Question: That sounds extremely philosophical doesn't it?
Anyways, I have a rather complex problem.
My main_activity class gathers all of the Zombies like so:
'''
//Testing Runnable (used to compare the first zombie with the player)
private Runnable updateLocations = new Runnable(){
@Override
public void run(){
try {
while(true) {
image_player.getLocationInWindow(pLoc);
Zombie zoms = zombieCollection.next();
if(!zoms.equals(null)){
zoms.getZombieImage().getLocationInWindow(zLoc);
}
System.out.println("Zombie: x = " + zLoc[0] + "; y = " + zLoc[1]);
System.out.println("Player: x = " + pLoc[0] + "; y = " + pLoc[1]);
Thread.sleep(500);
}
} catch (InterruptedException e) {
e.printStackTrace();
}
}
};
'''
My zombie class gathers information like so:
'''
public class Zombie{
float X, Y;
int Width, Height;
Direction fdirc;
ImageView zImage;
Player player;
boolean dead;
int[] zLoc;
public Zombie(ImageView zImage, Player player){
zLoc = new int[2];
zImage.getLocationOnScreen(zLoc);
this.zImage = zImage;
this.X = zLoc[0];
this.Y = zLoc[1];
this.Width = zImage.getWidth();
this.Height = zImage.getHeight();
this.fdirc = Direction.EAST;
this.player = player;
this.dead = false;
Thread thread = new Thread(this.startZombieChase);
thread.start();
}
public ImageView getZombieImage(){
return zImage;
}
private Runnable startZombieChase = new Runnable() {
@Override
public void run() {
try {
while(!dead) {
moveTowardsPlayer();
Thread.sleep(10);
updateZombie.sendEmptyMessage(0);
}
} catch (InterruptedException e) {
e.printStackTrace();
}
}
};
private Handler updateZombie = new Handler(Looper.getMainLooper()) {
public void handleMessage(android.os.Message msg) {
/** Because the zombie should always be on top! **/
zImage.getLocationOnScreen(zLoc);
zImage.bringToFront();
zImage.setX(X);
zImage.setY(Y);
}
};
private void moveTowardsPlayer(){
int player_x = player.getPosition()[0];
int player_y = player.getPosition()[1];
l("Where is it in zombie class : player - " + player_x + " " + player_y + "zombie - " + X + " " + Y);
float compareX = player_x - (int)X;
float compareY = player_y - (int)Y;
// Y is closer, so we're moving horizontally.
if(Math.abs(compareX) < Math.abs(compareY)){
//Moving North
if(player_y > Y){
Y+=1;
}
//Moving South
else if(player_y < Y){
Y-=1;
}
}
// X is closer, so we're moving vertically.
else{
//Moving East
if(player_x > X){
X+=1;
}
//Moving West
else if(player_x < X){
X-=1;
}
}
}
public void l(Object string){
System.out.println("Log - " + string);
}
}
'''
The problem I'm having is that it will move relative to a number (So, it does move relative to something) but, not the correct thing.

logcat tells me this:
- -
Could anyone help me understand what I'm doing wrong?
The entire project is located <URL>.
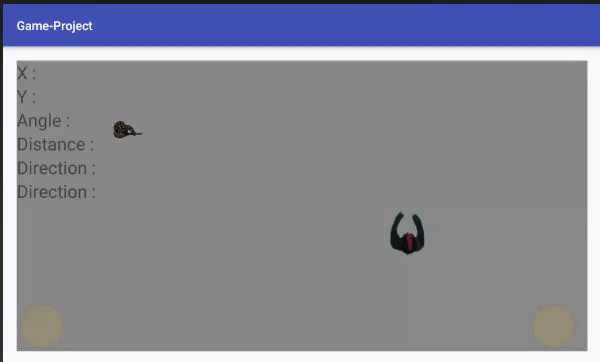
Answer: Zombies that moves away from the Brainz, must be an ill Zombie. We can't have that, now can we?
To have a function that moves the Zombie towards the non-zombie, you use a function, but that function makes use of variables that are not arguments, and there fore hard to find out where they come from. I'd go with something like this: (this is a bit verbose, but clearly shows what is happening)
'''
/*
* Function to update the position of the Zombie, aka walk to the Player.
* @player_pos - Where's the Brainz at?
* @zombie_pos - Where am I?
* Might want to build it overloaded with an option for the speed.
*
* @return - We return the new Zombie pos.
*/
private double [] moveTowardsPlayer(double [] player_pos, double [] zombie_pos) {
// To make sure we don't override the old position, we copy values. (Java stuff)
double [] player_pos_old = player_pos.clone();
double [] zombie_pos_old = zombie_pos.clone();
// Let's get the new X pos for the Zombie
double left_or_right = player_pos_old[0] - zombie_pos_old[0]; // pos number is right, neg is left
double zombie_pos_new_x;
if (left_or_right > 0) { // Right
zombie_pos_new_x = player_pos_old[0] + zombie_speed;
} else { // Left - this way we make sure we are always getting nearer to the Brainz.
zombie_pos_new_x = player_pos_old[0] - zombie_speed;
}
// TODO: do the same for the Y pos.
// Bring it together
double [] zombie_pos_new = {zombie_pos_new_x, zombie_pos_new_y};
// One step closer to the Brainz!
return zombie_pos_new;
}
'''
And use like:
'''
double [] zombie_pos = moveTowardsPlayer([2, 2], [5, 4]);
this.X = zombie_pos[0]; // I'd advice to keep these together as one var.
this.Y = zombie_pos[1]; // But it's your game.
'''
And then figure out when the Zombie gets the Brainz (or the Bullet)